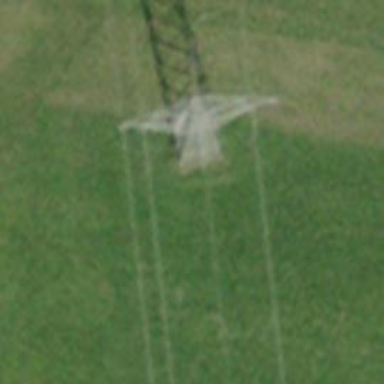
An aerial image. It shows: Power tower.